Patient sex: M
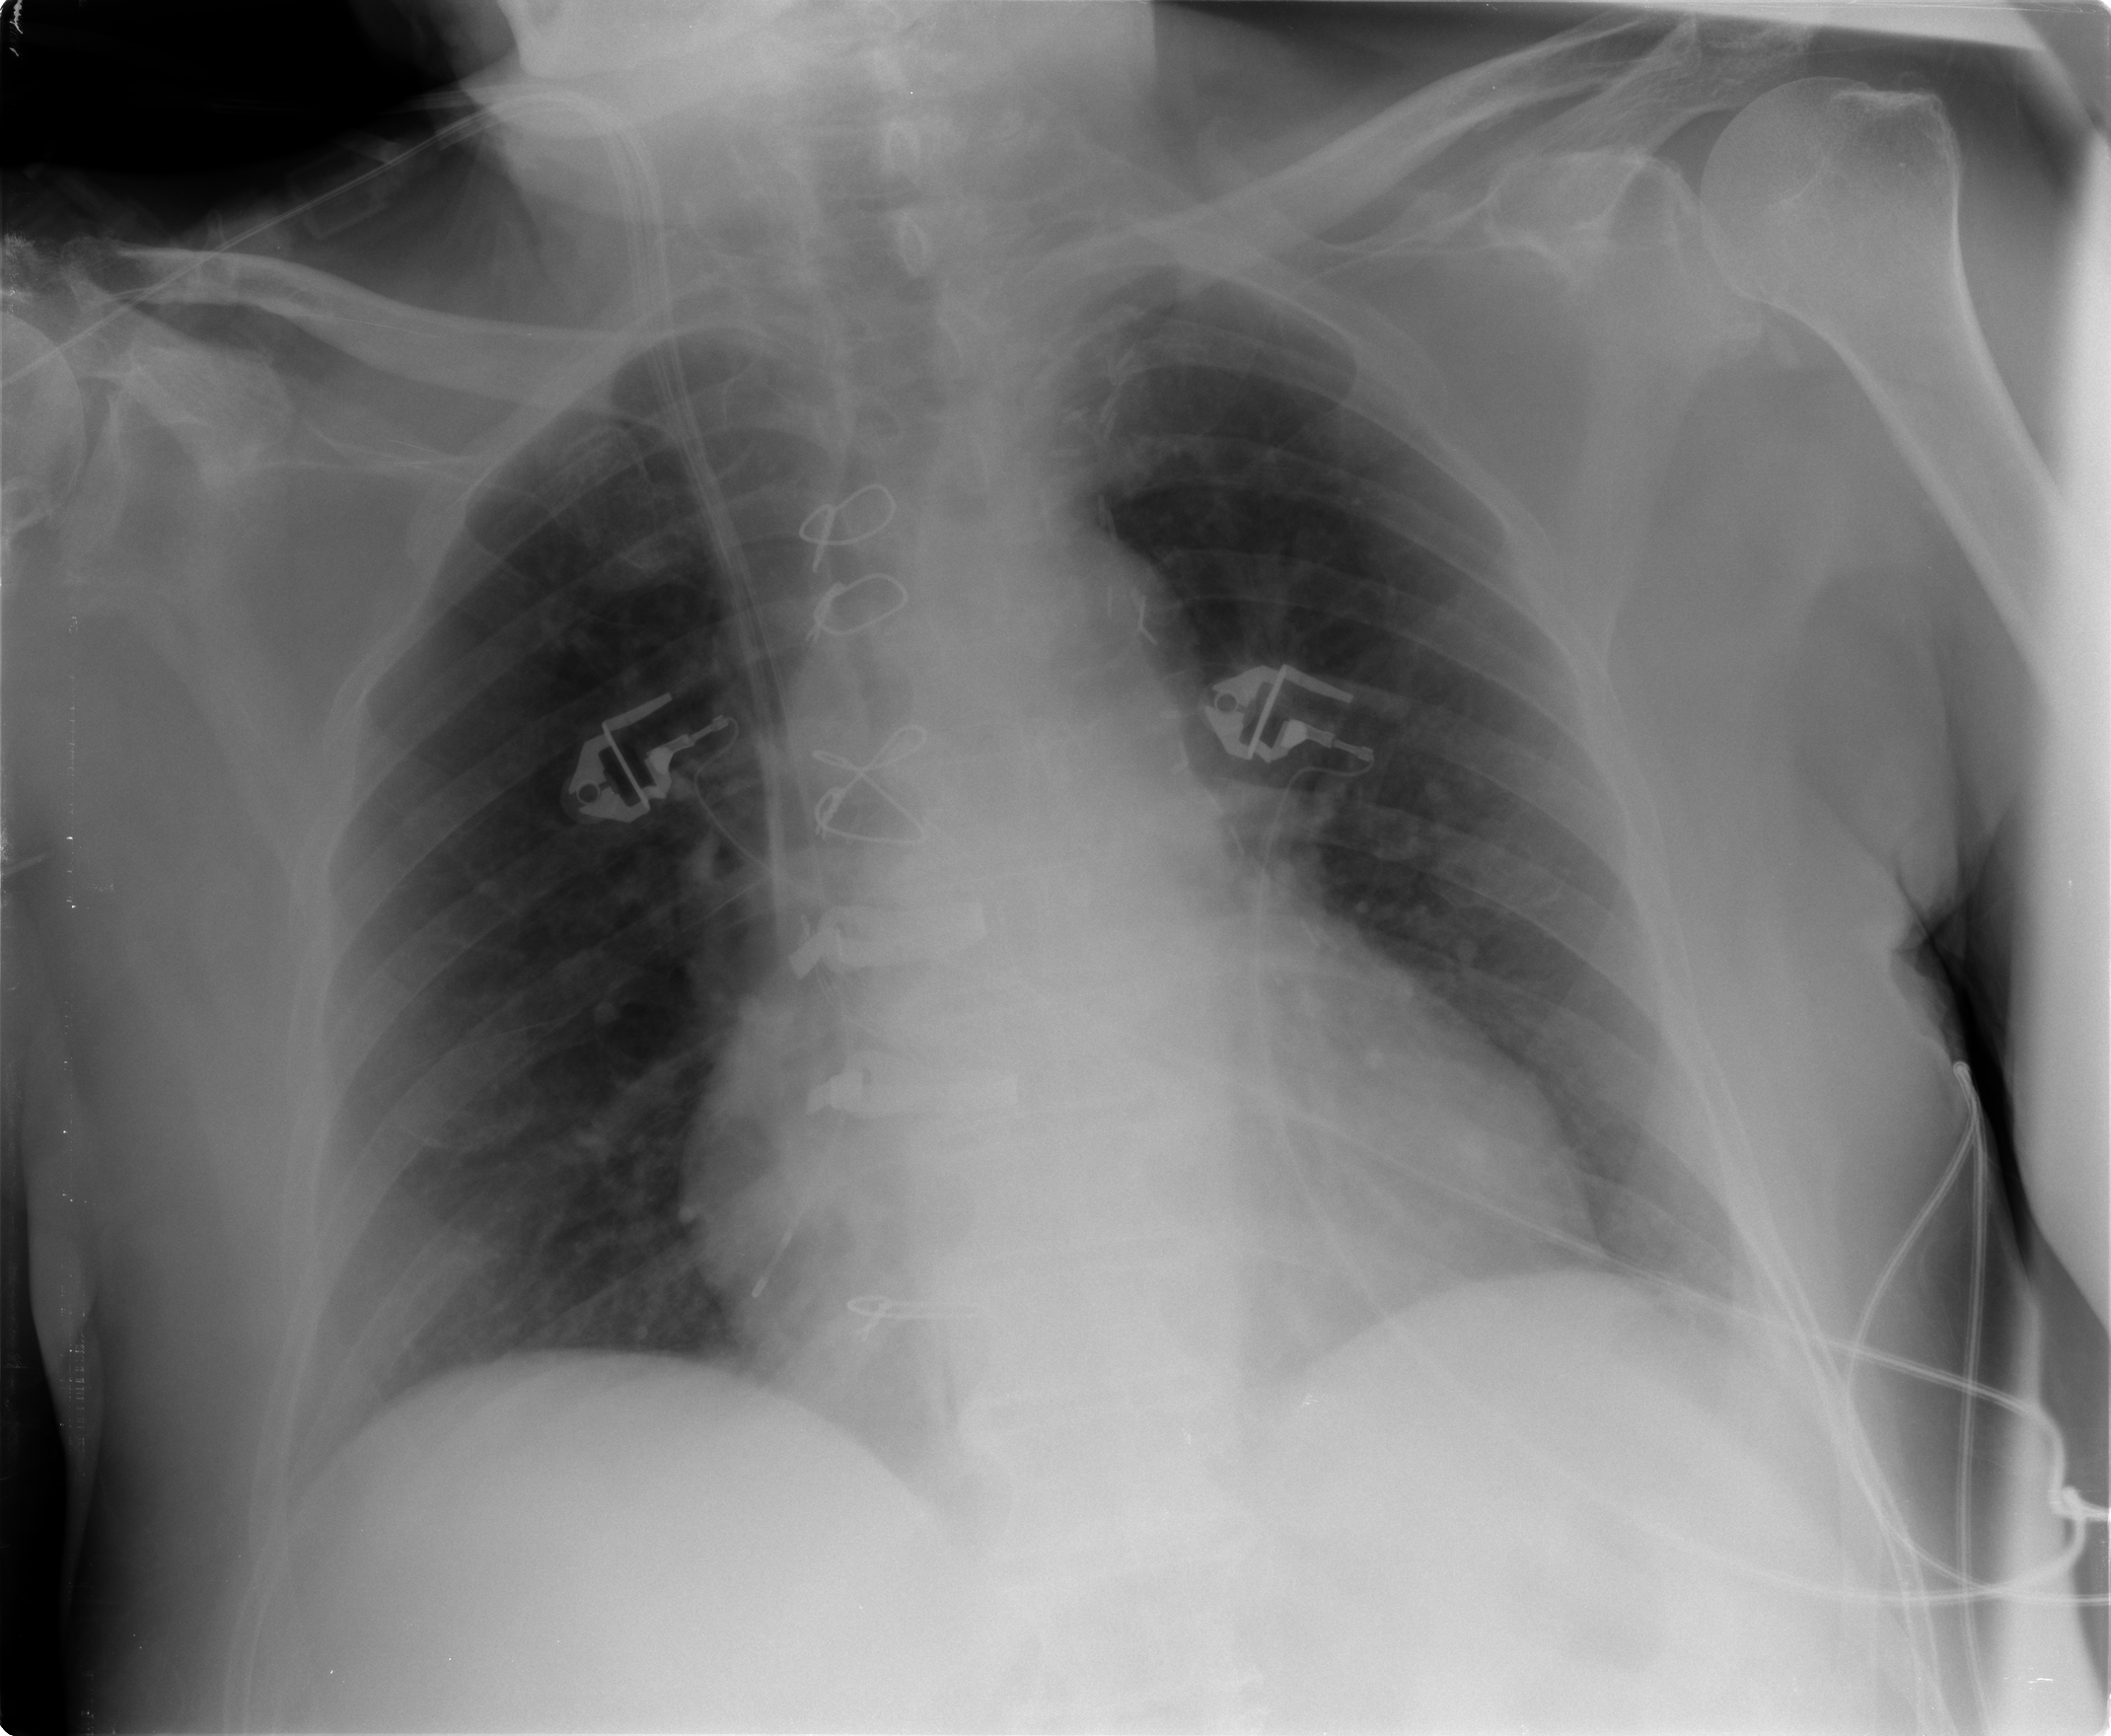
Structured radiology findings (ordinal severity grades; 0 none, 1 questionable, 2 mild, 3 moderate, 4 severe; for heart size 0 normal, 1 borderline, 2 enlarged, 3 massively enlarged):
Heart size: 0
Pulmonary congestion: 0
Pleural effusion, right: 0
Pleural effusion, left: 1
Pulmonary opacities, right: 0
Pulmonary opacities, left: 0
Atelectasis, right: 0
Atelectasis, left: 1